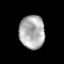
Tissue: prostate
Cell type: T cells
Senescence score: 0.3464
Nuclear area (px): 820
Mean DAPI intensity: 176.244